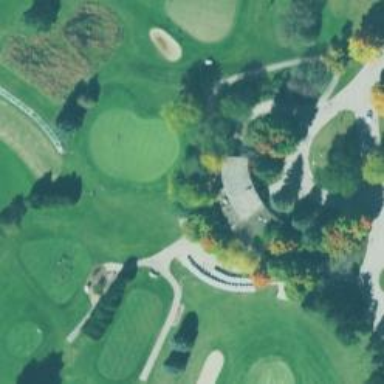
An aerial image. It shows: High-quality path for golf carts on grade 1 tracktype.